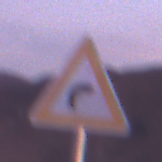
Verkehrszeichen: KurveRechts
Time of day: Dawn
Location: Outdoor (Nature)
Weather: PartlyCloudy
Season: NotSpecified
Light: Natural